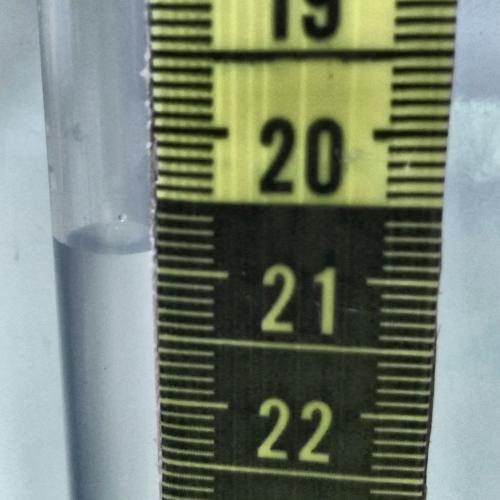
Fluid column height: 20.9 cm